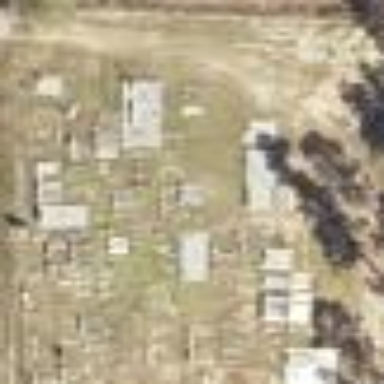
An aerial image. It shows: Graveyard used as cemetery.